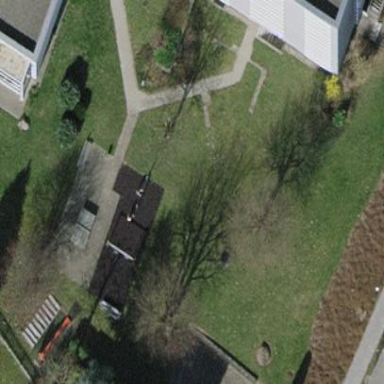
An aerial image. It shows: Playground with paving stones on the ground.